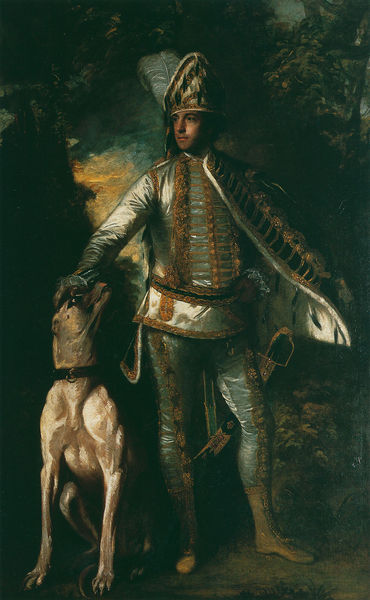
Titel: Peter Ludlow
Künstler: Sir Joshua Reynolds
Institution: The Marquess of Tavistock and the Trustees of the Bedford Estates, at Woburn Abbey
Schlagwörter: dunkel, gemälde, kopf, mann, grün, licht, hund, mütze, mensch, silber, halsband, schwert, ritter